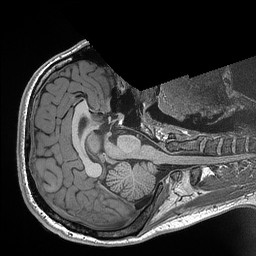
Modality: T1w
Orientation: axial
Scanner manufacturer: siemens
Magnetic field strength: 3 T
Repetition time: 2.3 s
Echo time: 0.00298 s